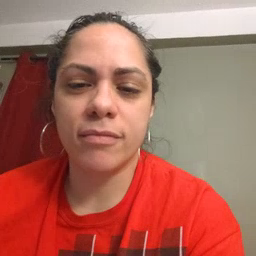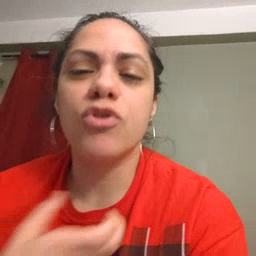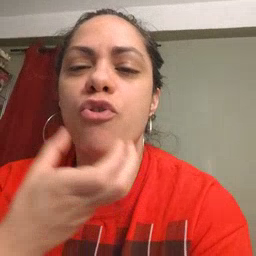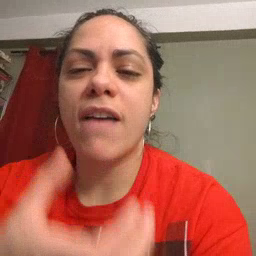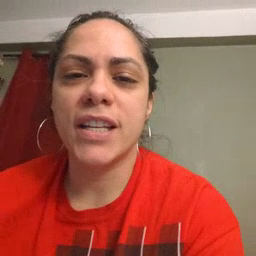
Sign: giraffe